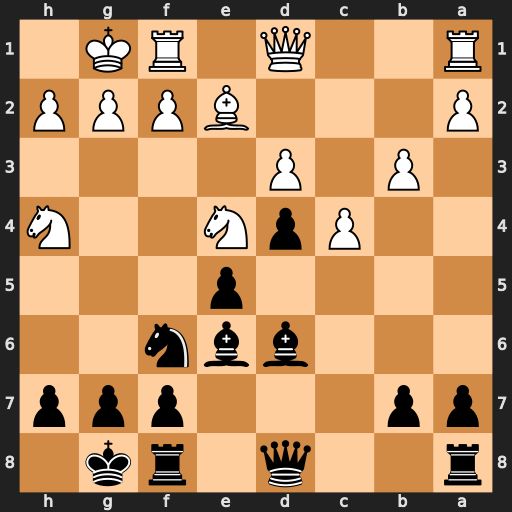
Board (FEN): r2q1rk1/pp3ppp/3bbn2/4p3/2PpN2N/1P1P4/P3BPPP/R2Q1RK1
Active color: b
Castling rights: -
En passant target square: -
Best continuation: Nxe4 dxe4 Qxh4